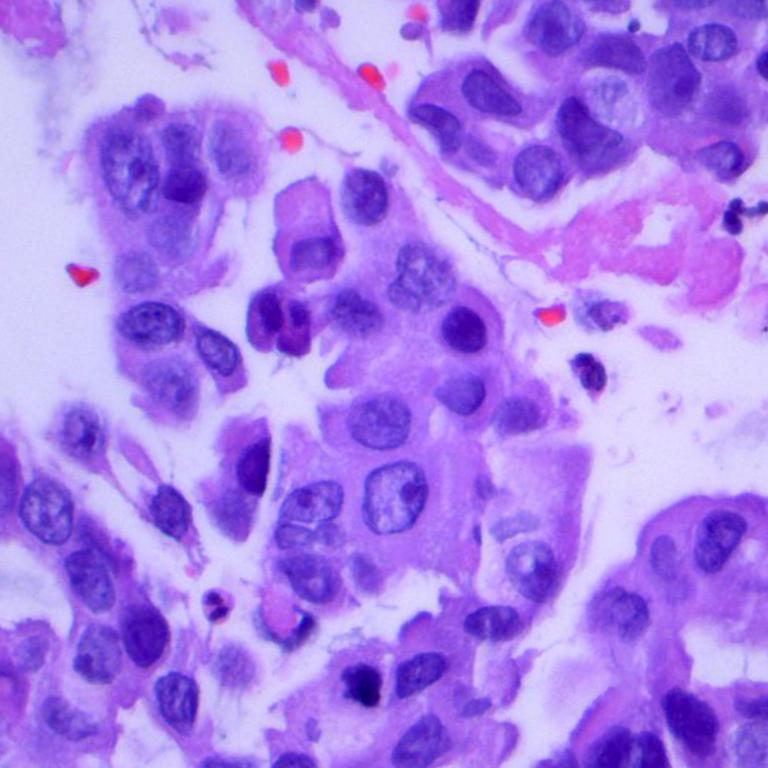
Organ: lung
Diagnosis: adenocarcinomas